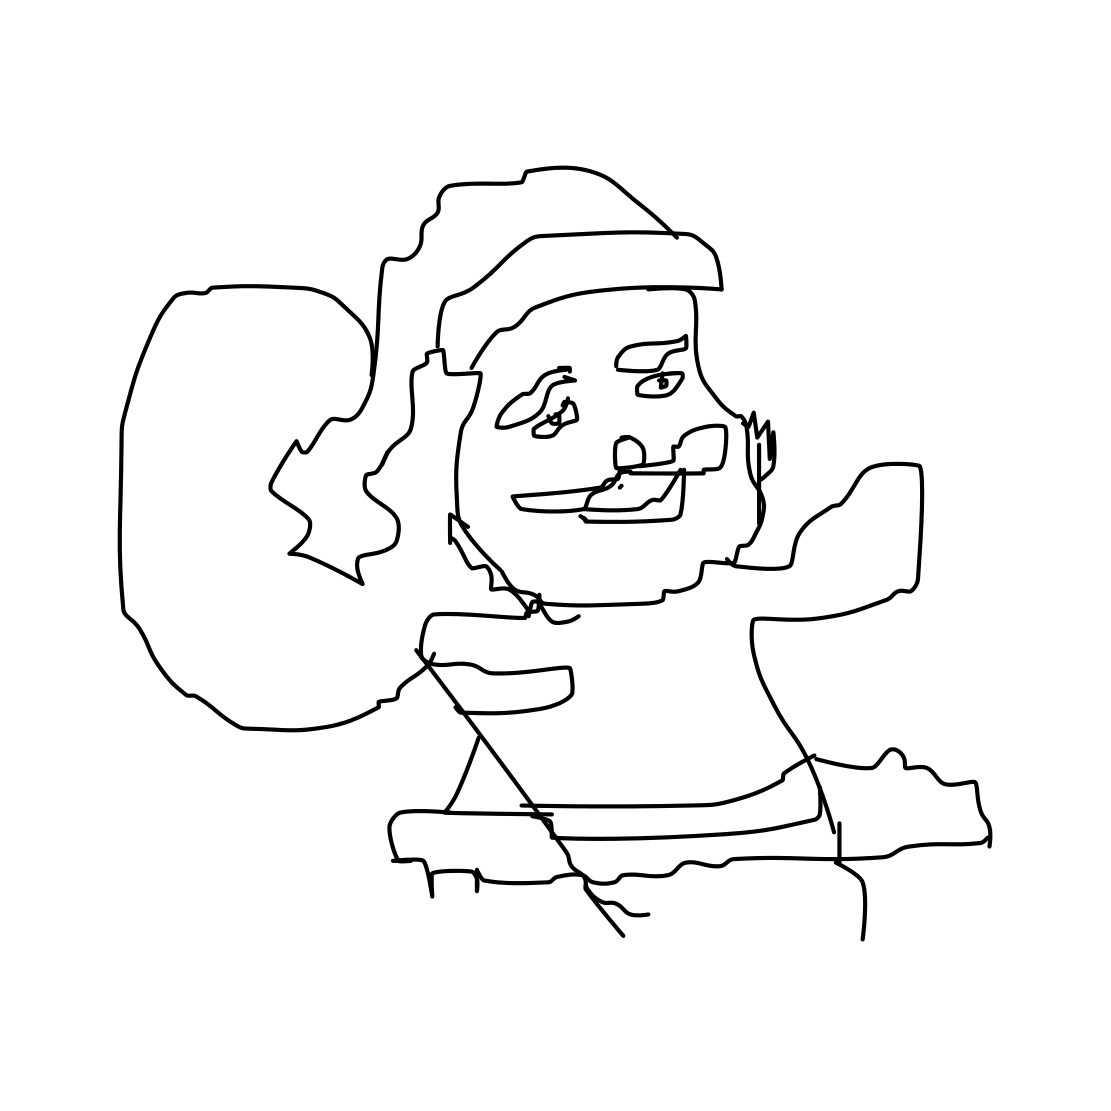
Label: santa claus